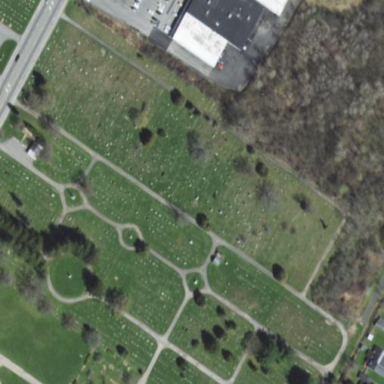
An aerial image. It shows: Cemetery.